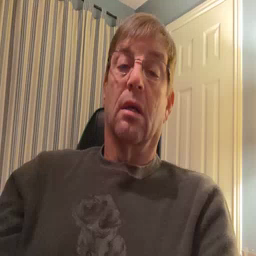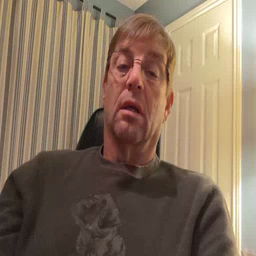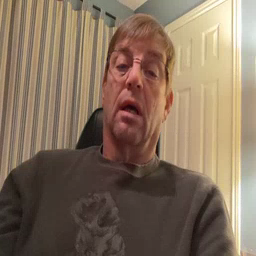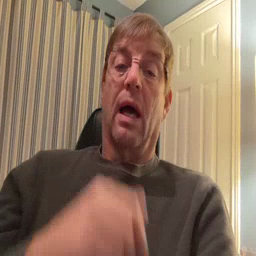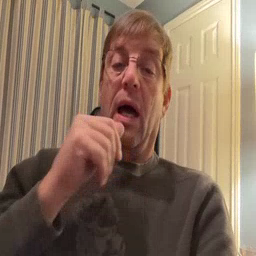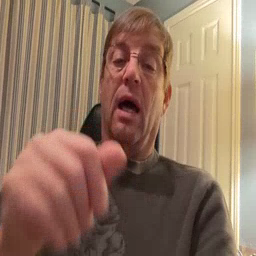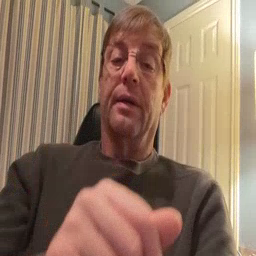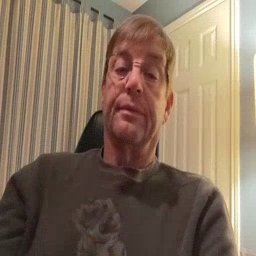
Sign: hide